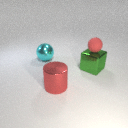
large red metal cylinder in front of large green metal cube